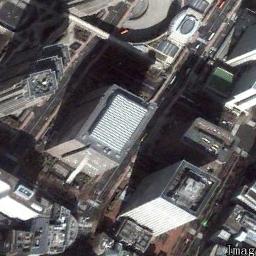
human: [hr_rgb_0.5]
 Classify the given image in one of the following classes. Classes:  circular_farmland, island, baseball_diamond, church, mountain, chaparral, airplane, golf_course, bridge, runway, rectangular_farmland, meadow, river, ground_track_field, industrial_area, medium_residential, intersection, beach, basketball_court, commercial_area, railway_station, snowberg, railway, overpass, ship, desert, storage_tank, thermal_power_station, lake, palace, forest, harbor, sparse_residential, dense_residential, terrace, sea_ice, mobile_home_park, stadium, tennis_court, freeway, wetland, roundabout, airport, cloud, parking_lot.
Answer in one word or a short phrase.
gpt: commercial_area